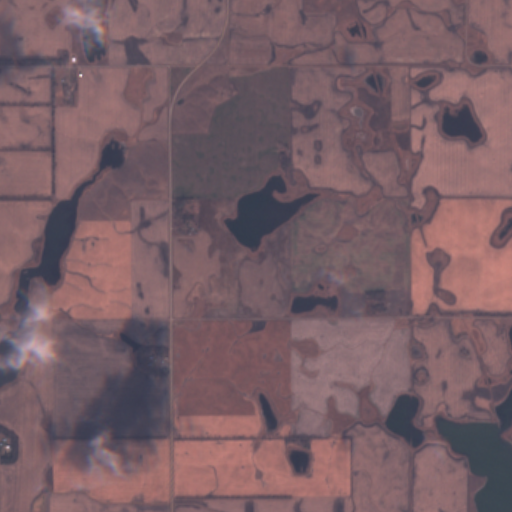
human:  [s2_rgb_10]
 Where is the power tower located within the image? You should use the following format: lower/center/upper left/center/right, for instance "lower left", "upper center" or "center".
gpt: The power tower is located in the upper of the image.
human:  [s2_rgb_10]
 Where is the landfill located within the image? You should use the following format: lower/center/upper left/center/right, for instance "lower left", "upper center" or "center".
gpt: There is no landfill in the image.